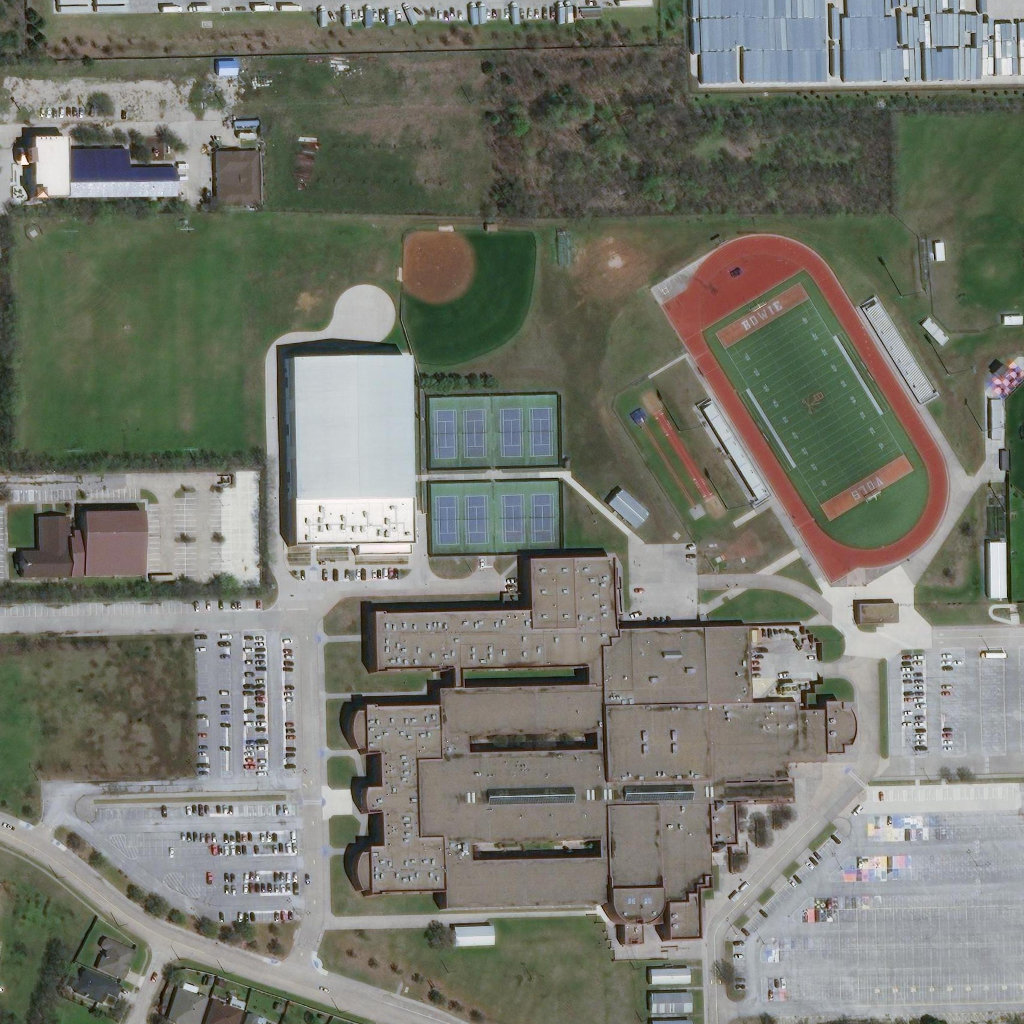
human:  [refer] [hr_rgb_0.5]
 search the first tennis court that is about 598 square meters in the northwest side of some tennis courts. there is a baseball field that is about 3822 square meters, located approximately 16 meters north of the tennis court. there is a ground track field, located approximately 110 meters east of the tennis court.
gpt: <box>[[41, 38, 44, 45, 0]]</box>

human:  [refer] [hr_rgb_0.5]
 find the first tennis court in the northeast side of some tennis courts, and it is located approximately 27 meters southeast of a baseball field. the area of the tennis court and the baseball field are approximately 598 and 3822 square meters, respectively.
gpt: <box>[[51, 38, 54, 45, 0]]</box>

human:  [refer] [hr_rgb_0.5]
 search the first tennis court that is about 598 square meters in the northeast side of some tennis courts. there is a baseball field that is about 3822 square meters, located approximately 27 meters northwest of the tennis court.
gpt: <box>[[51, 38, 54, 45, 0]]</box>